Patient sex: M
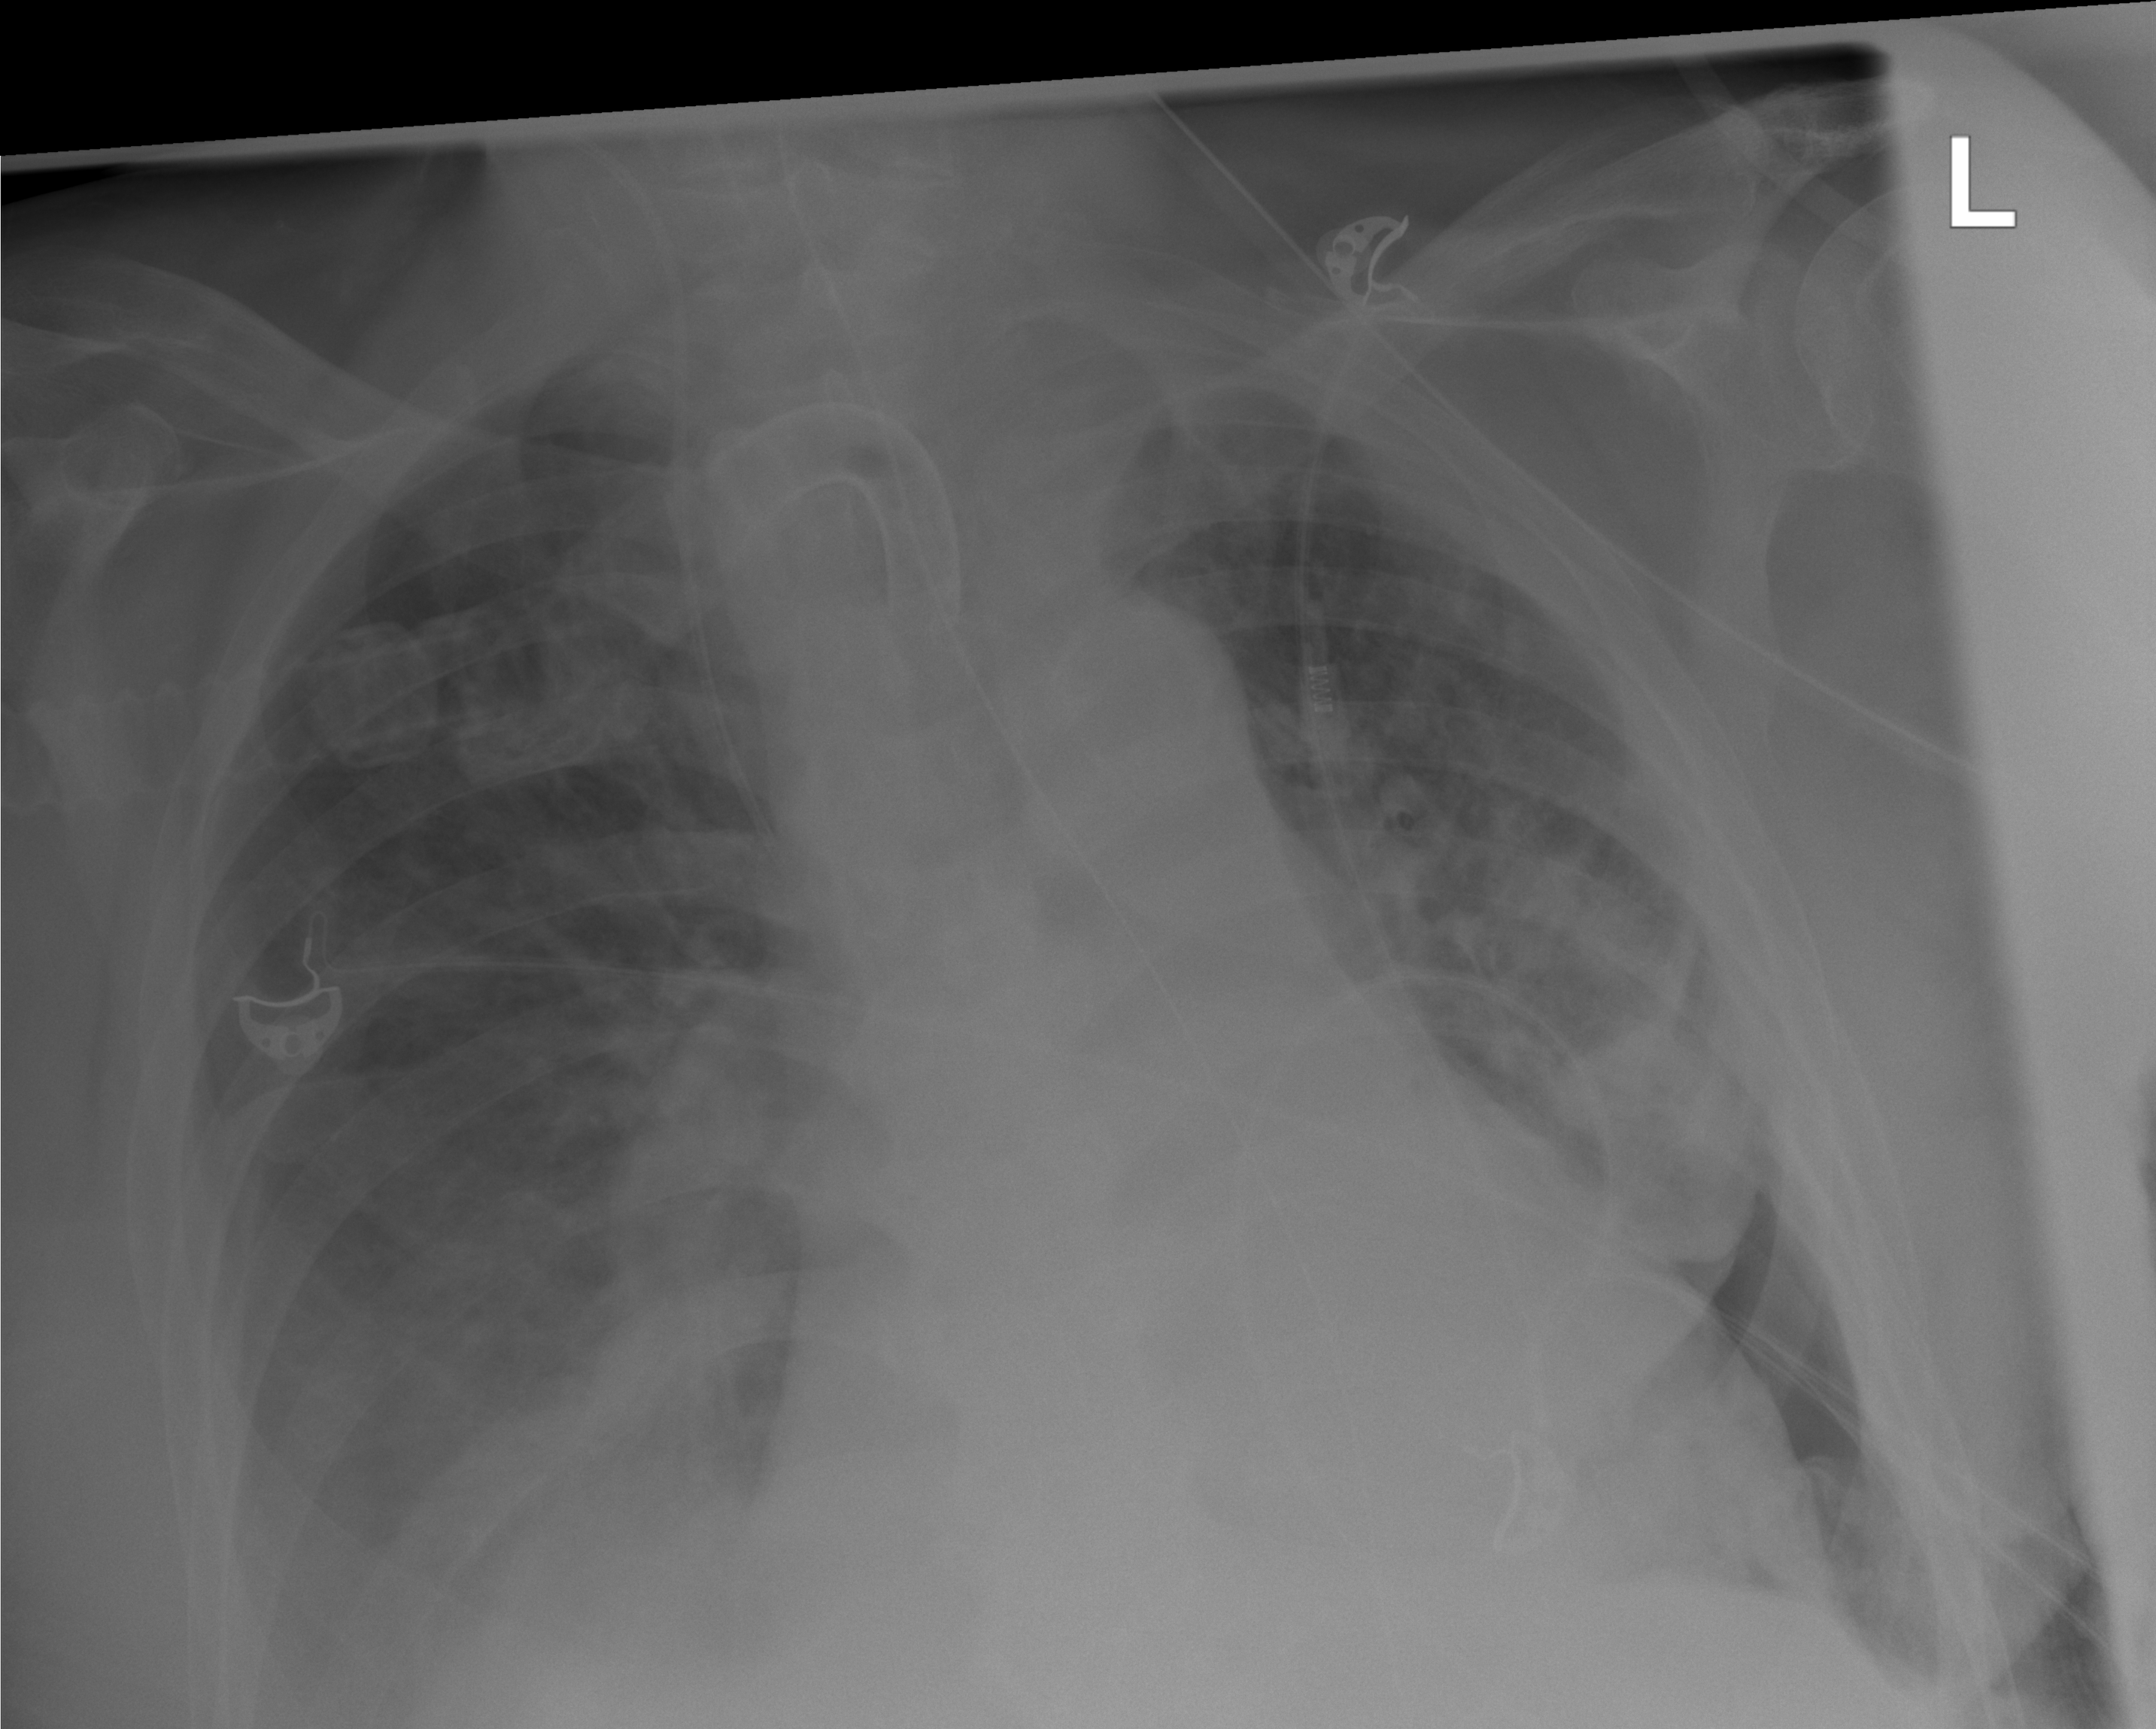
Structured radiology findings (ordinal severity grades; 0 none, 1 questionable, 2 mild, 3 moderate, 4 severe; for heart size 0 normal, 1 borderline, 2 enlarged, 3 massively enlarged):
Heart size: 2
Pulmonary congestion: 0
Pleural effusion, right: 2
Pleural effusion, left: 1
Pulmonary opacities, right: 0
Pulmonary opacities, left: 2
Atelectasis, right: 2
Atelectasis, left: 2